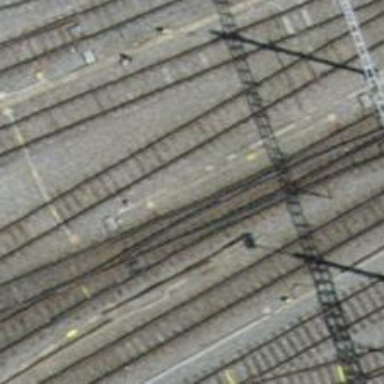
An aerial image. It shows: Railway switch.